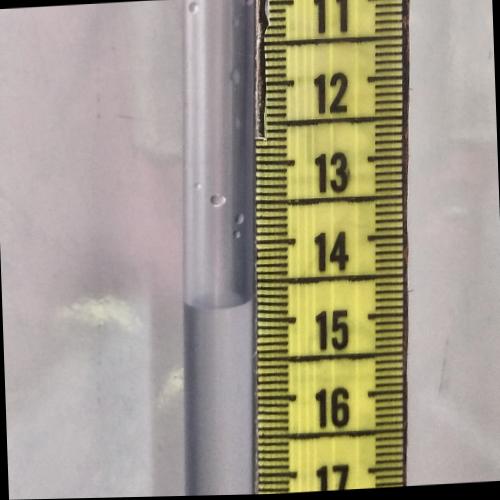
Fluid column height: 14.8 cm